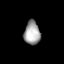
Tissue: lung
Cell type: Myeloid cells
Senescence score: 0.5624
Nuclear area (px): 370
Mean DAPI intensity: 163.1